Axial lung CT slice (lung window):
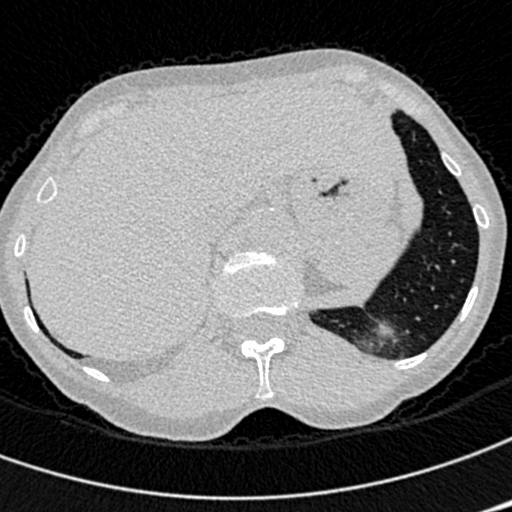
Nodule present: no